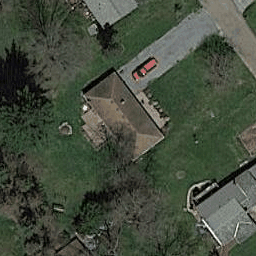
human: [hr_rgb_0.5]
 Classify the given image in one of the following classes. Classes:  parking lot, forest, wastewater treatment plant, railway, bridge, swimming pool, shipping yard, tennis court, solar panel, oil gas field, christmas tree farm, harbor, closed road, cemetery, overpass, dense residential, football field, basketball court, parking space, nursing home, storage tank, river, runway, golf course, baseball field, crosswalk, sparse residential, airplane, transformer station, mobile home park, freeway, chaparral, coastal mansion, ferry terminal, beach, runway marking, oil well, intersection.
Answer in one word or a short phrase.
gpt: sparse residential